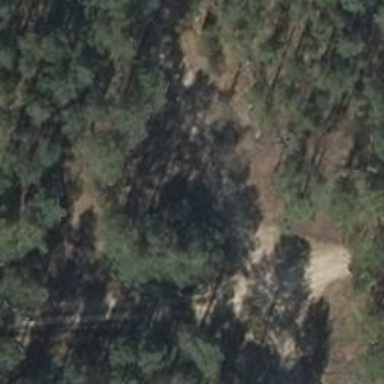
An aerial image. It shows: Sandy track road.